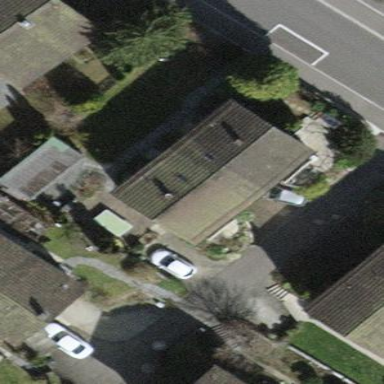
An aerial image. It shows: Semi-detached house.